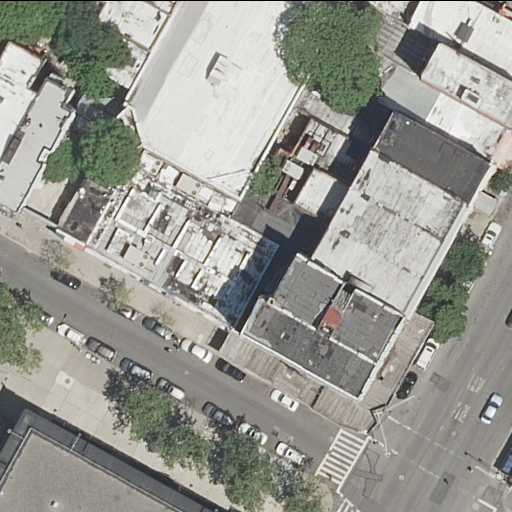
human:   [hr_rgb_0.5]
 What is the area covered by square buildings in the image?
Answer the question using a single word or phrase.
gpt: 0m2

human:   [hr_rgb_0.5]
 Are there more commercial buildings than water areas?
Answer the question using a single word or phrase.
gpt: no

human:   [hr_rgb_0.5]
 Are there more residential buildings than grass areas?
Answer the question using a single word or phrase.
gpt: yes

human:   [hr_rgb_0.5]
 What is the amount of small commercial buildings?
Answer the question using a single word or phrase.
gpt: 0

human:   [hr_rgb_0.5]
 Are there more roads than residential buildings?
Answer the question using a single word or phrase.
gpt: no

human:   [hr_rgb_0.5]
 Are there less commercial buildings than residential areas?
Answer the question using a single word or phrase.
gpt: no

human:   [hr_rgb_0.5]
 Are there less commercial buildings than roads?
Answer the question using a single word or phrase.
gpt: yes

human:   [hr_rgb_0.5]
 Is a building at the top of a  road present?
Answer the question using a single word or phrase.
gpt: yes

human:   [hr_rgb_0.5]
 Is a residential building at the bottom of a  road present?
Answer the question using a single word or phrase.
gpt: no

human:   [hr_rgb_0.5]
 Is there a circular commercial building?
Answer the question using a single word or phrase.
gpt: no

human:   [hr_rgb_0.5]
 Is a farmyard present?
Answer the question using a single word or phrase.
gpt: no

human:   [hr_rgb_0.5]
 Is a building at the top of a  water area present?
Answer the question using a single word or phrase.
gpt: no

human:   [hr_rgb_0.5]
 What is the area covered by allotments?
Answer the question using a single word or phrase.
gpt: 0m2

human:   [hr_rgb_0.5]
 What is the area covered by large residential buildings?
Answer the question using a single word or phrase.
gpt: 2705m2

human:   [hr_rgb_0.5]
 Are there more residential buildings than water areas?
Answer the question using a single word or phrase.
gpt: yes

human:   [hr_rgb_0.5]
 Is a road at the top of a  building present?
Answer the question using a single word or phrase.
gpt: no

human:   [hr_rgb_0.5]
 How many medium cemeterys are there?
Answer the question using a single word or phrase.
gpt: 0

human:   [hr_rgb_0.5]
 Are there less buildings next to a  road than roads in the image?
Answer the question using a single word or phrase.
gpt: no

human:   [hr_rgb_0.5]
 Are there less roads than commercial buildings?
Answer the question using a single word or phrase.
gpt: no

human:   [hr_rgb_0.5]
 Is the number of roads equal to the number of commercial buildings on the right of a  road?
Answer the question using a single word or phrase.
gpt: no

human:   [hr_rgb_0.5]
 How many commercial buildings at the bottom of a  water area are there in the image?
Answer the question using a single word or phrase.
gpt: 0

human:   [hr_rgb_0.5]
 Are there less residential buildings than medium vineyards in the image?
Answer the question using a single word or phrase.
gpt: no

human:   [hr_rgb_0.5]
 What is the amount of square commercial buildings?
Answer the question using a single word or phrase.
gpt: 0

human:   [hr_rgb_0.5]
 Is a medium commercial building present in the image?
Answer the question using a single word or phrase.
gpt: no

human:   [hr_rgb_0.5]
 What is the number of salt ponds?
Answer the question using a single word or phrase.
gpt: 0

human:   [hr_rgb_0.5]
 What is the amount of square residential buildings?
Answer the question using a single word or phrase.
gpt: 0

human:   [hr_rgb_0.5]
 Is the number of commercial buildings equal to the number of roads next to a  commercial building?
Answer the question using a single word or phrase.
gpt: yes

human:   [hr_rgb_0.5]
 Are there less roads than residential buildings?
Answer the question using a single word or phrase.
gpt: yes

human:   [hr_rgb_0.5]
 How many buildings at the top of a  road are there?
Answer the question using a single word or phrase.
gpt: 13

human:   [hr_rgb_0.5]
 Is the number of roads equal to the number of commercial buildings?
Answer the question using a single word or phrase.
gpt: no

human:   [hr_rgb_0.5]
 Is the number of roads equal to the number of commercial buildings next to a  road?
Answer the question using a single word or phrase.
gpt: no

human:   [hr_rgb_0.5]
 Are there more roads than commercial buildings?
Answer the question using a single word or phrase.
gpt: yes

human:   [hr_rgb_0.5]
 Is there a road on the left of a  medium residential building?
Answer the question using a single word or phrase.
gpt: yes

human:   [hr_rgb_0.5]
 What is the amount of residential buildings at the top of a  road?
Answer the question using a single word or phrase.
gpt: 13

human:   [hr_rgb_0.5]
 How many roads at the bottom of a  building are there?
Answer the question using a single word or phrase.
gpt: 2

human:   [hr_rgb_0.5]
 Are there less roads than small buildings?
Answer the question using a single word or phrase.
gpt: no